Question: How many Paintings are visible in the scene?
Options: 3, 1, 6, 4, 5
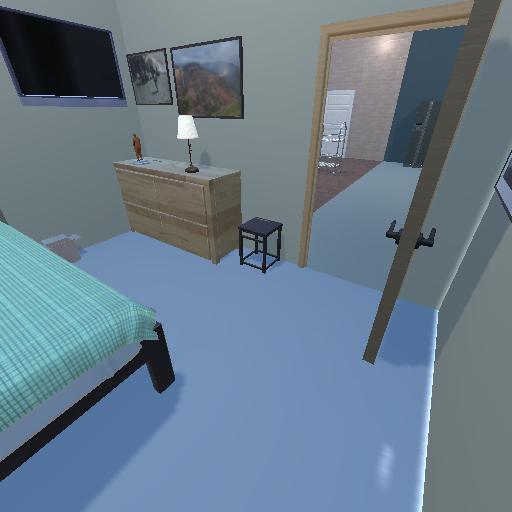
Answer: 3